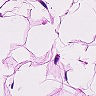
Metastatic tissue present: no